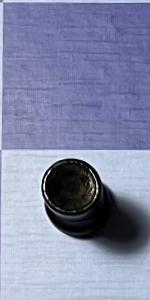
Label: Rook_Black